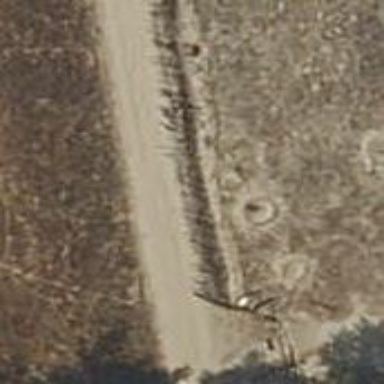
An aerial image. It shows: Fence is in the image.